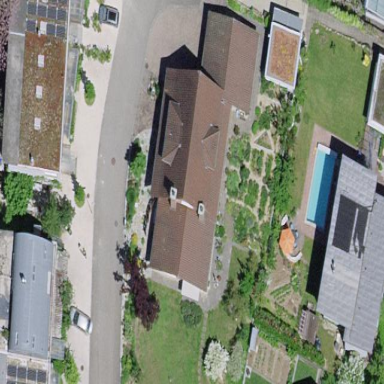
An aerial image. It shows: Simple house.